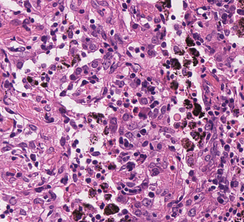
Tumor epithelial tissue: yes
Tumor-associated stroma tissue: yes
Normal tissue: no